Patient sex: F
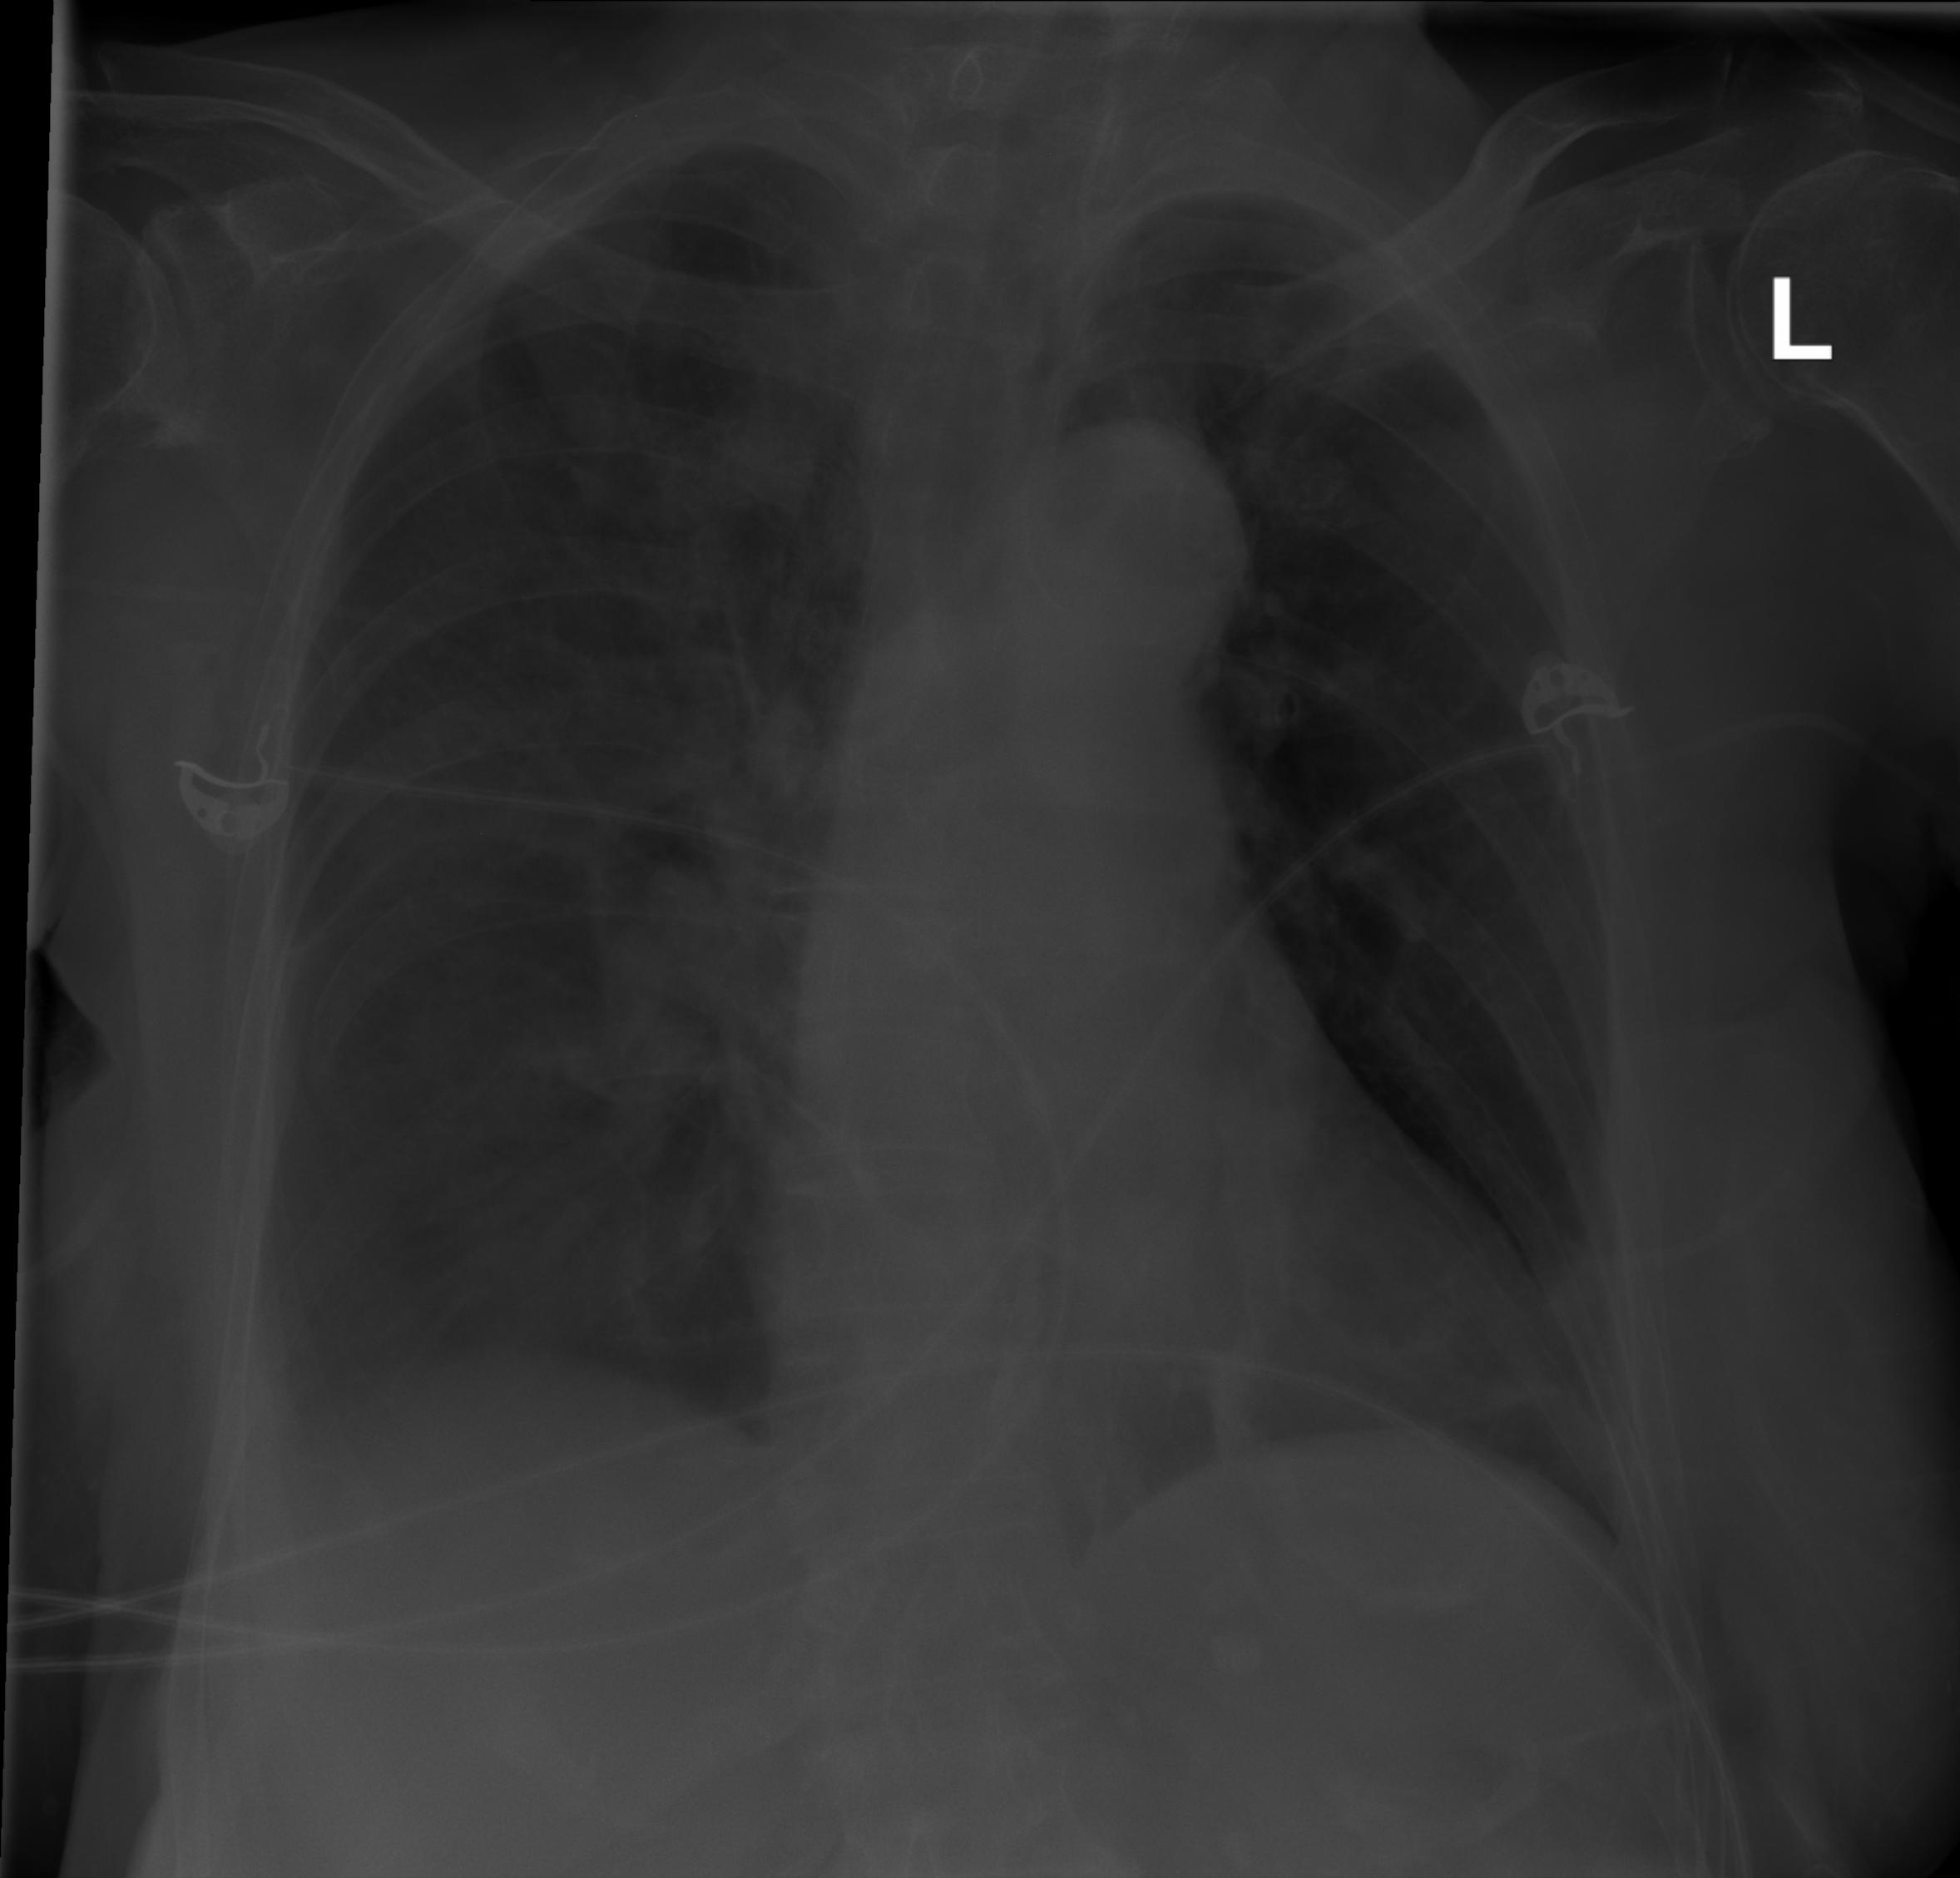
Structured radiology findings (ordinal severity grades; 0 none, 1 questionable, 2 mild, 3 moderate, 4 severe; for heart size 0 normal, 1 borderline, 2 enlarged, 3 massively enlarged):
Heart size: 0
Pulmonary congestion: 0
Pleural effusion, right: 2
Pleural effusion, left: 0
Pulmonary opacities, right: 0
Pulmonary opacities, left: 0
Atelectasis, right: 2
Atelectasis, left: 0